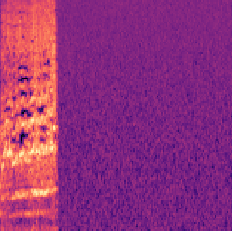
Sound class: Pig